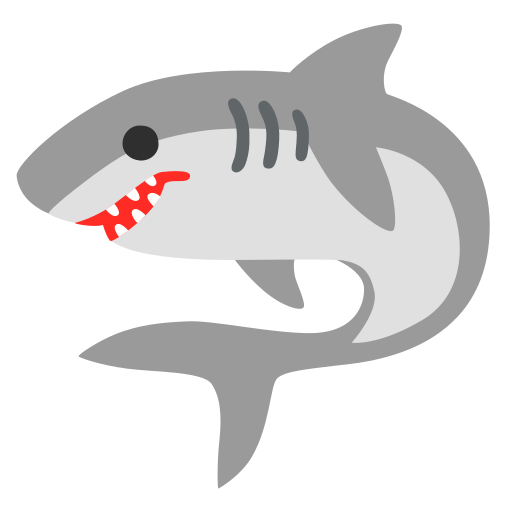
Emoji: 🦈